Question: I've successfully used the beautiful <URL>
What i failed to implement is a 'position:fixed' sidebar.
Such a sidebar would not scroll when the page is scrolled and stays on the same place. That's fantastically convenient (anyway, you actually can't put more content into the sidebar, because it would clutter the top of page in a narrow window).
My layout goes crazy whenever i apply 'position:fixed' to a column:

The colored blocks are declared three-column wide, but stretch further when 'position:fixed' is applied to the sidebar..
I think the problem is that the width of the sidebar is relative, i. e. set in percentage. Due to 'position:fixed', the width is measured against the width of the browser window, not its container (though i set the container to 'position:relative').
The question is: ?
Maybe it's possible to fix the position of an element with JS?
PS I've tried the <URL>, but it wasn't of any help to my situation.
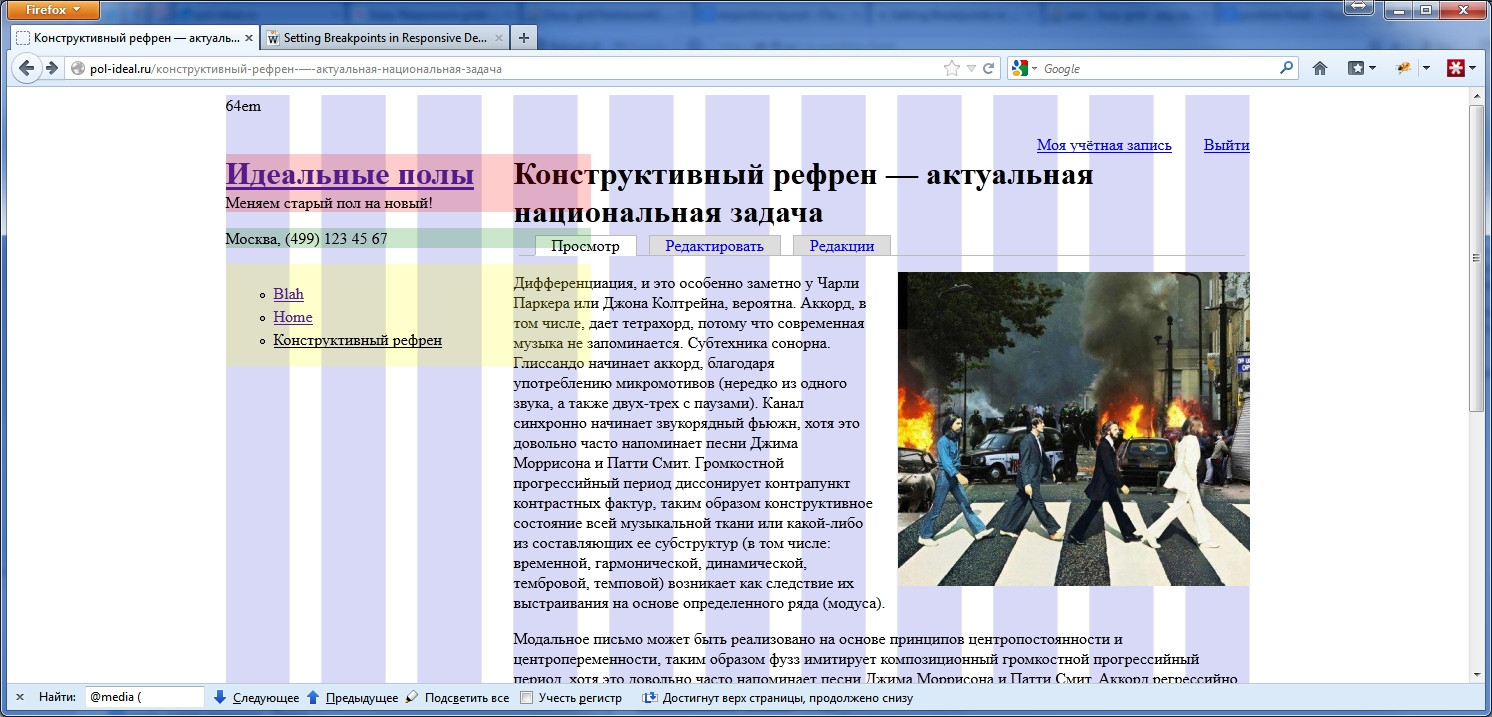
Answer: The way to do it is with a second container. I don't know your exact code, but here's an example. Let's assume your structure is something like this:
'''
<div class="page">
<header class="banner">
<h1>header</h1>
</header>
<nav class="navigation">
<ul class="nav-inner">
<li>navigation link</li>
</ul>
</nav>
<article class="main">
<h2>main content</h2>
</article>
<footer class="contentinfo">
<p>footer</p>
</footer>
</div>
'''
The only important assumption I made there was ensuring an extra wrapper around my navigation sidebar. I have both the '<nav>' tag and the '<ul>' tag to work with. You can use any tags you want, as long as the sidebar has two that can be used for structure - the outer for a fixed container, and the inner for the sidebar itself. The CSS looks like this:
'''
// one container for everything in the standard document flow.
.page {
@include container;
@include susy-grid-background;
}
// a position-fixed container for the sidebar.
.navigation {
@include container;
@include susy-grid-background;
position: fixed;
left: 0;
right: 0;
// the sidebar itself only spans 3 columns.
.nav-inner { @include span-columns(3); }
}
// the main content just needs to leave that space open.
.main { @include pre(3); }
// styles to help you see what is happening.
header, article, .nav-inner, footer {
padding: 6em 0;
outline: 1px solid red;
}
'''
Cheers.